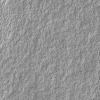
Atmospheric dust classification: not_dusty